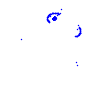
Particle: electron